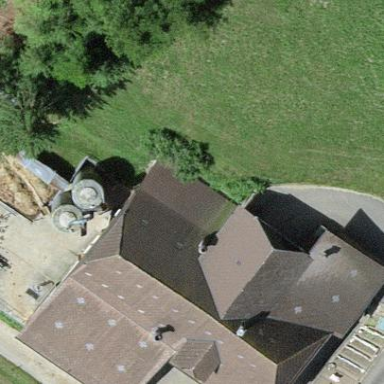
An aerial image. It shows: Farm building.